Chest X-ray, AP view. Patient: 66 years old, sex F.
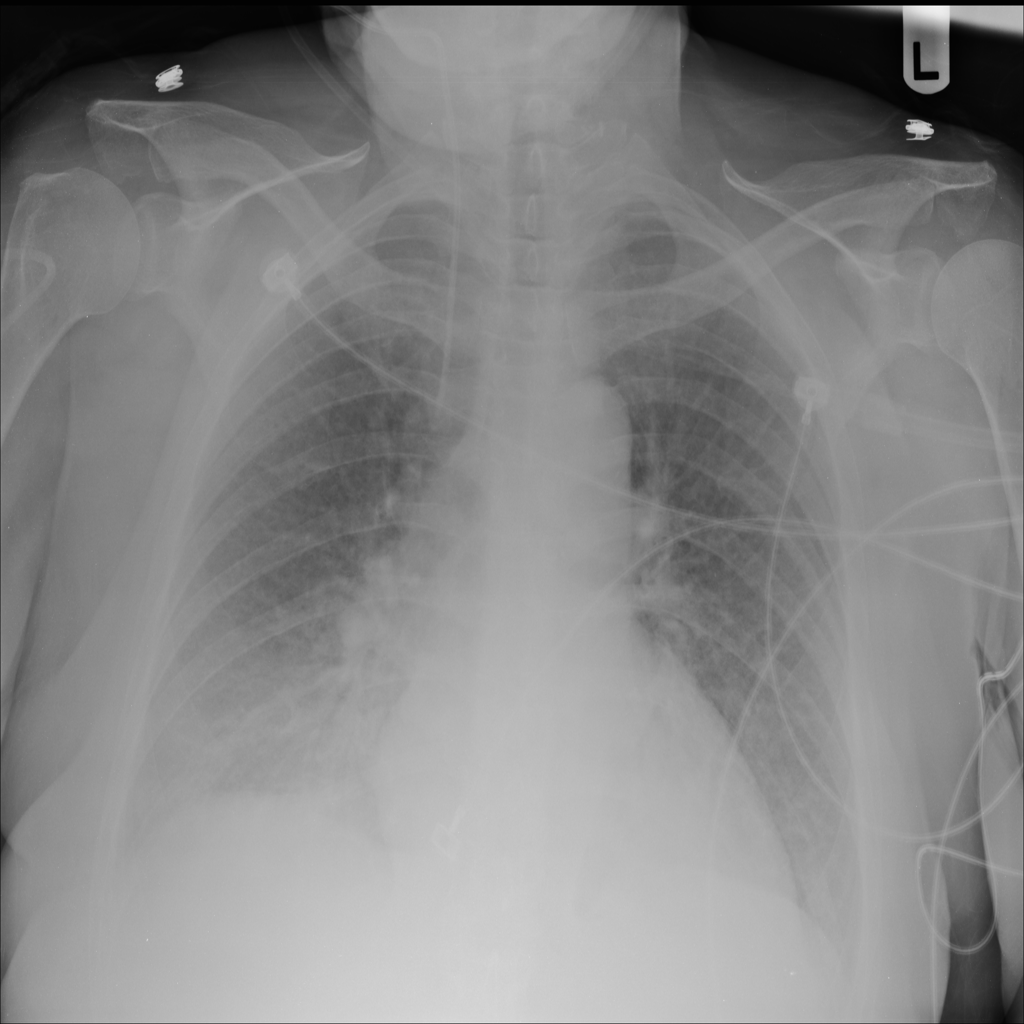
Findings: Edema, Infiltration